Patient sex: M
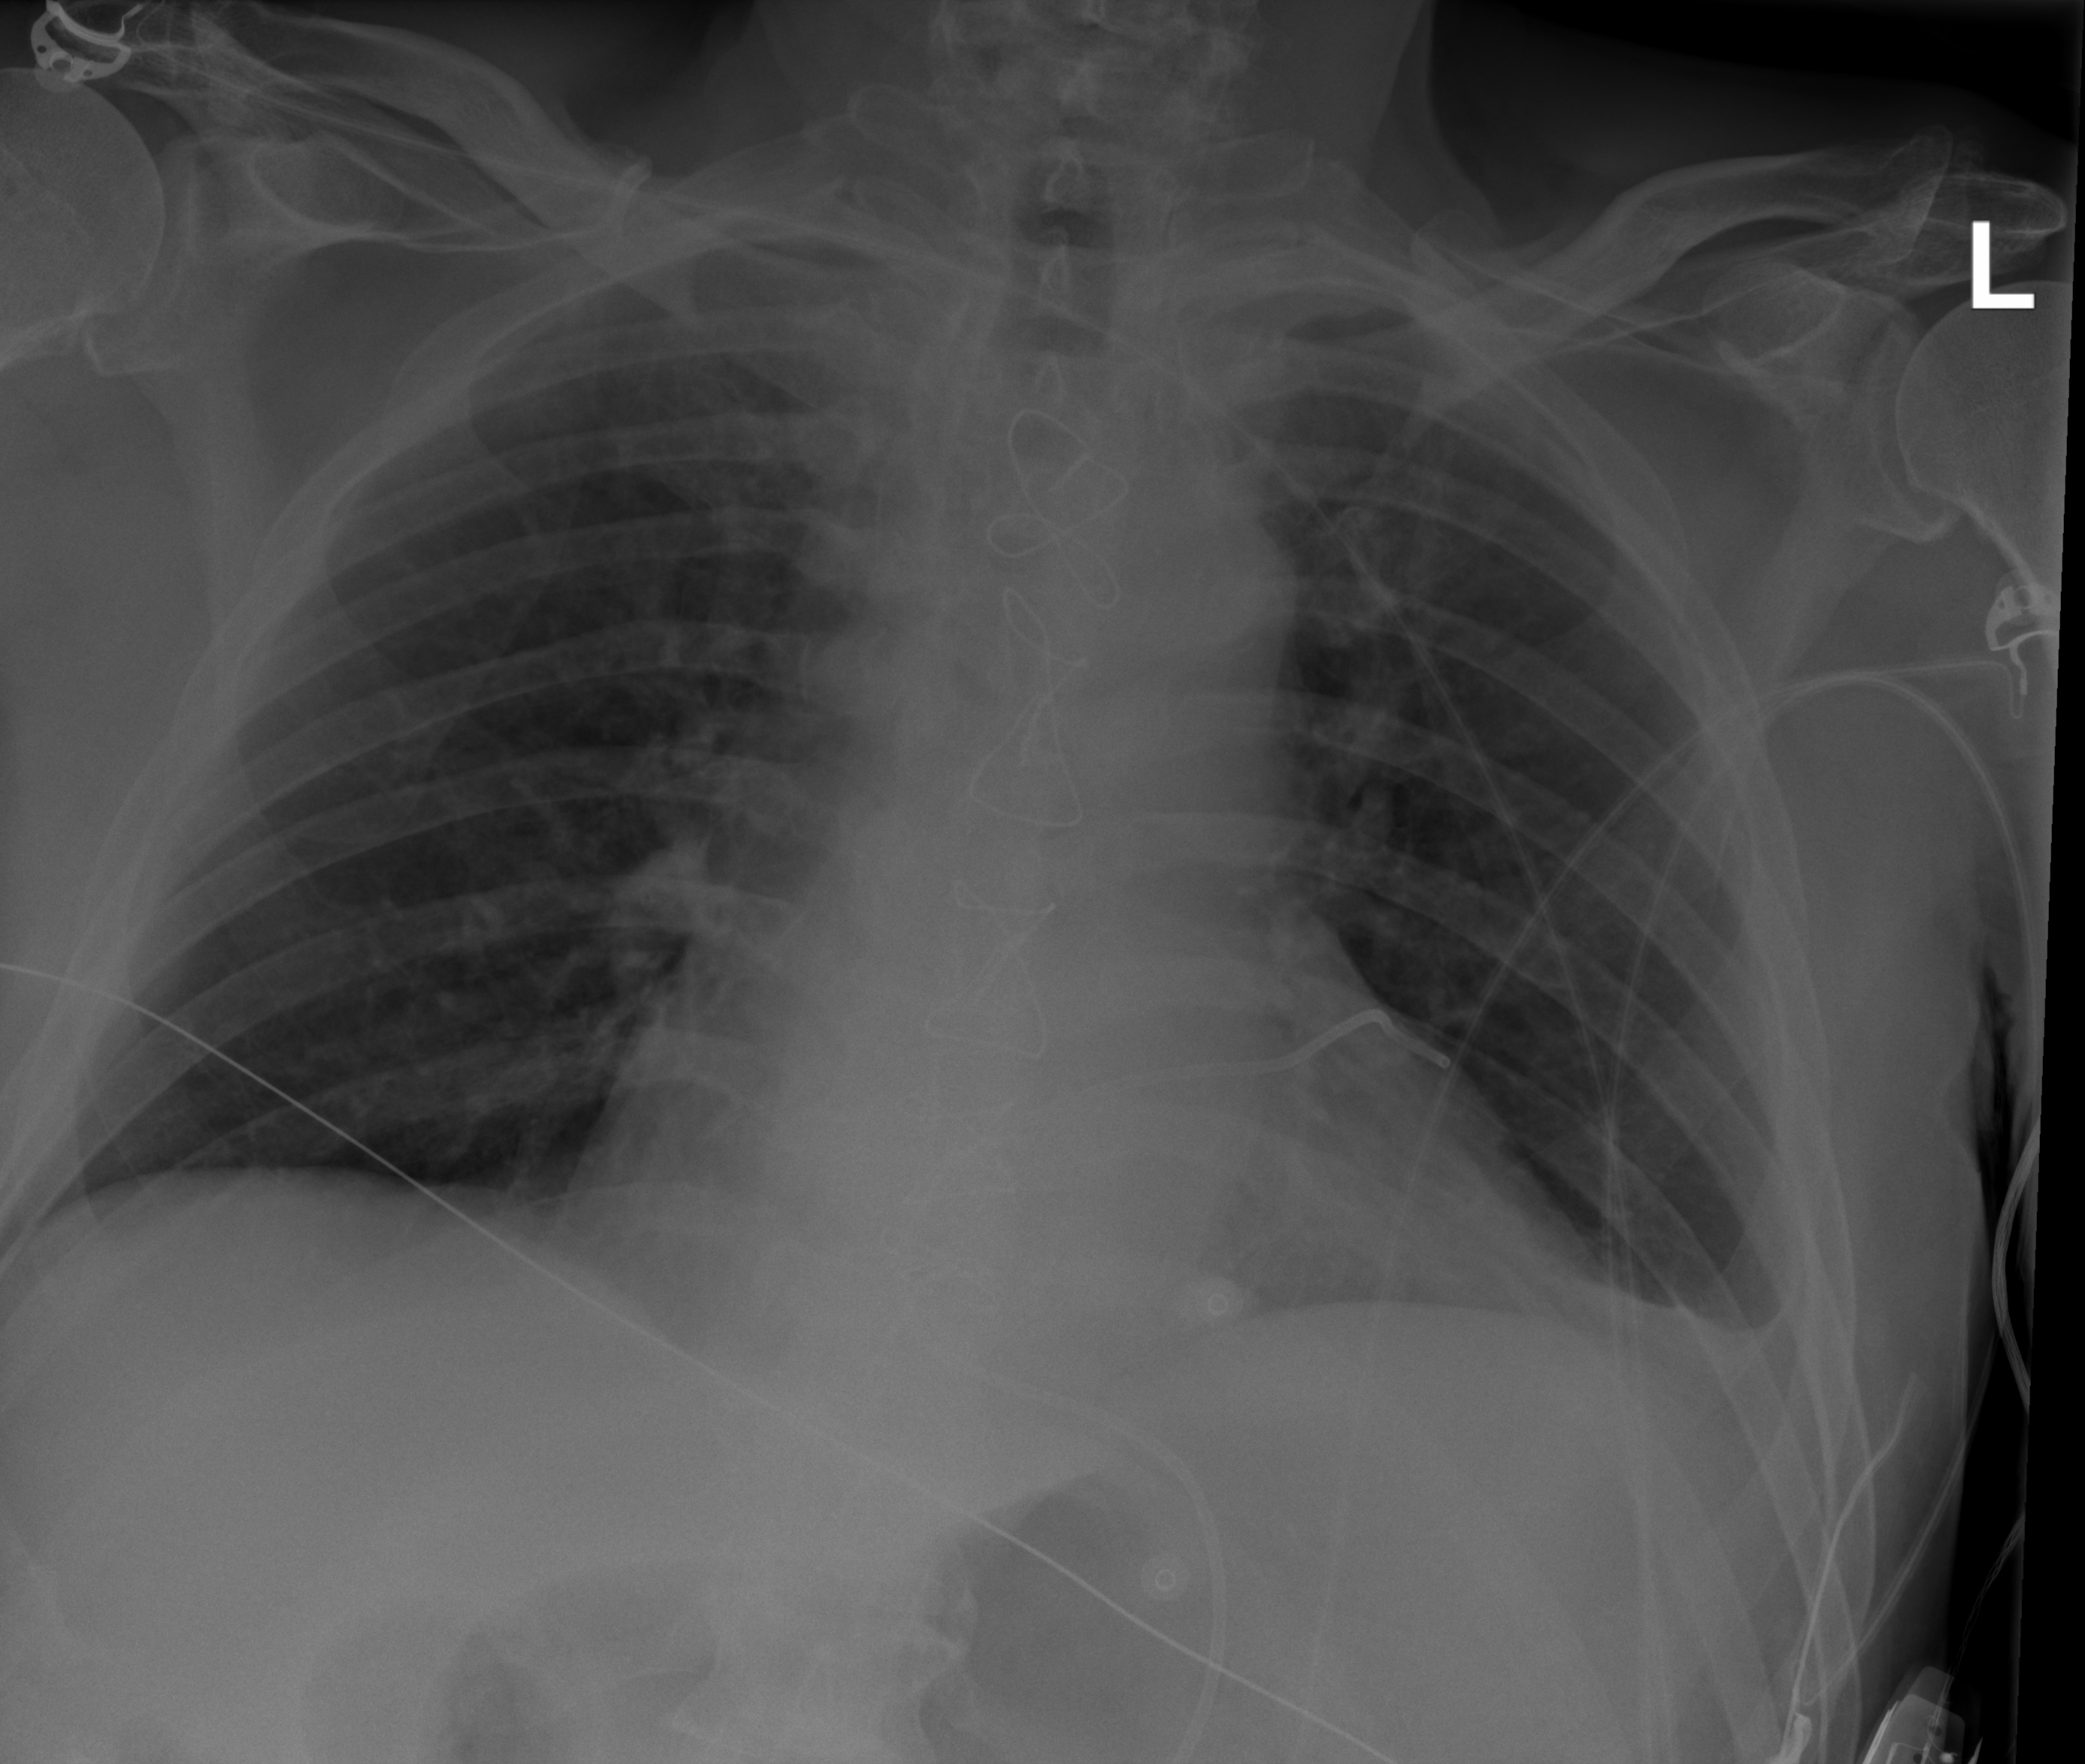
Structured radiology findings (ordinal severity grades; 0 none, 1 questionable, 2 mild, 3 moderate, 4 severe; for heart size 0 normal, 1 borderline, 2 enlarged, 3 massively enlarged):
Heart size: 2
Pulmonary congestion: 0
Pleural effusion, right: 0
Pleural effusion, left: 2
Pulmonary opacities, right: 0
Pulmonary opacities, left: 0
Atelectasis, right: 0
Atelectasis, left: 0